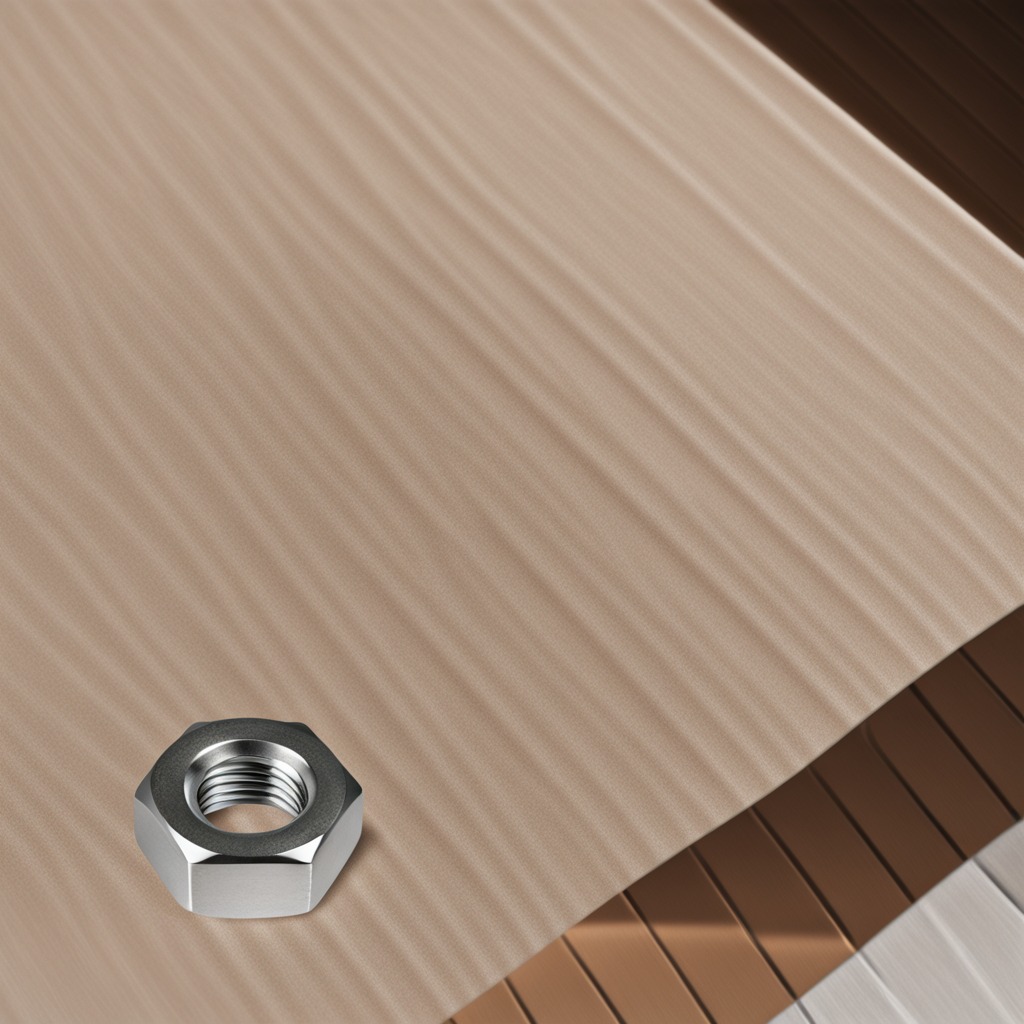
A metal nut lies on the wooden table.